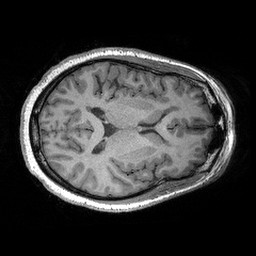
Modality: T1w
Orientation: axial
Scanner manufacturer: siemens
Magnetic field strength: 3 T
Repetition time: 2.3 s
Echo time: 0.00298 s